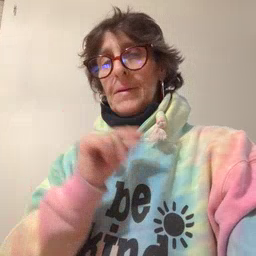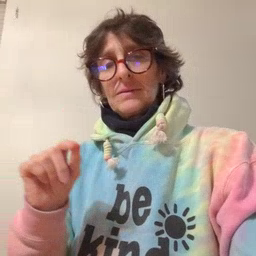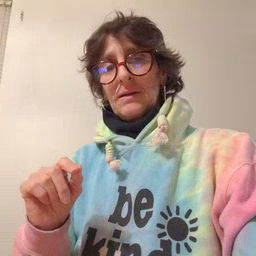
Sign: pencil